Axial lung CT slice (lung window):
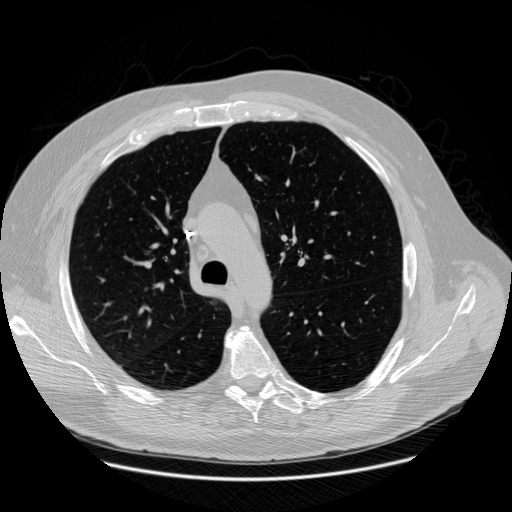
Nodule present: no